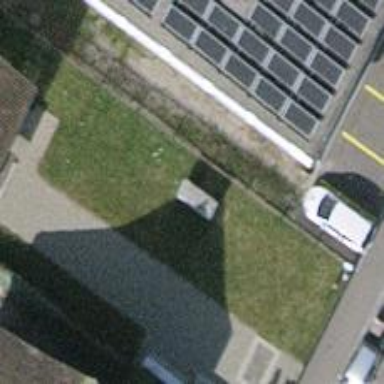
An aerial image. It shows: Street cabinet of man-made origin.